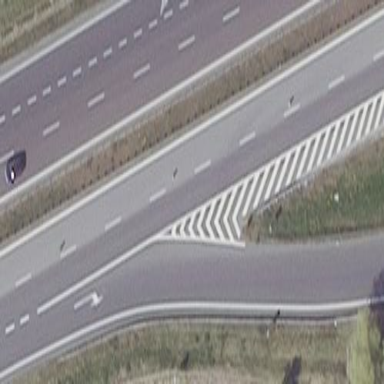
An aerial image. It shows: Y-junction on motorway.